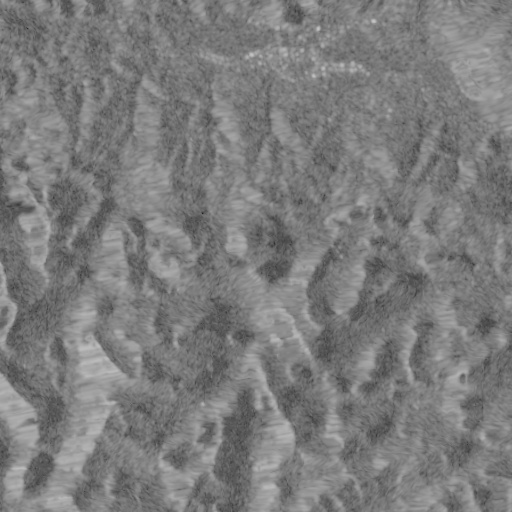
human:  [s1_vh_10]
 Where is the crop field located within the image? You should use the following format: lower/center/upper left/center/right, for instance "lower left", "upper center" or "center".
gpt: The crop field is located in the upper of the image.
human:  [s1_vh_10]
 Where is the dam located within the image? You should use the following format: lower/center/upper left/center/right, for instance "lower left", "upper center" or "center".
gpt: The dam is located in the upper center of the image.
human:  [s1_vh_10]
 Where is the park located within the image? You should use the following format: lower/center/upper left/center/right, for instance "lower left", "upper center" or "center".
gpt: The park is located in the upper right of the image.
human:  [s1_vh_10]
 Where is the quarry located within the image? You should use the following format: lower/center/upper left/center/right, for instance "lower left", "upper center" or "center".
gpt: The quarry is located in the upper left of the image.
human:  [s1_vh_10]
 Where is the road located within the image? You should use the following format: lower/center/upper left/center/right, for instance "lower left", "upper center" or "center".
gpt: There is no road in the image.

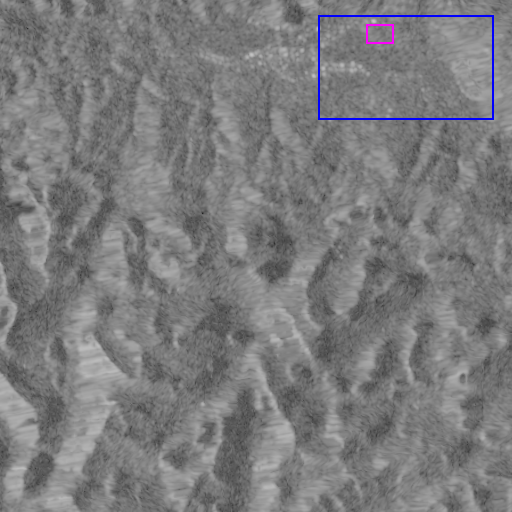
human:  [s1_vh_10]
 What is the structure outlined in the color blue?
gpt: The structure outlined in blue is a crop field.
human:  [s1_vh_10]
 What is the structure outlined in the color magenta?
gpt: The structure outlined in magenta is a park.
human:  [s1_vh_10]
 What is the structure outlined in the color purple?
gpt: There is no purple outline.